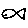
Label: fish